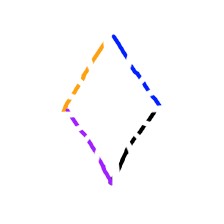
Shape: rhombus